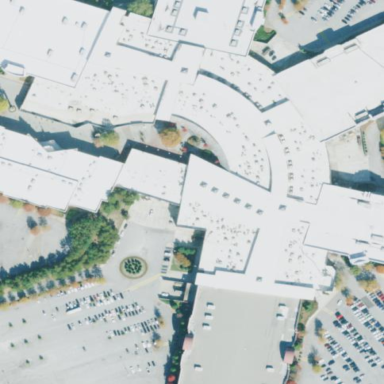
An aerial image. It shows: Mall building.